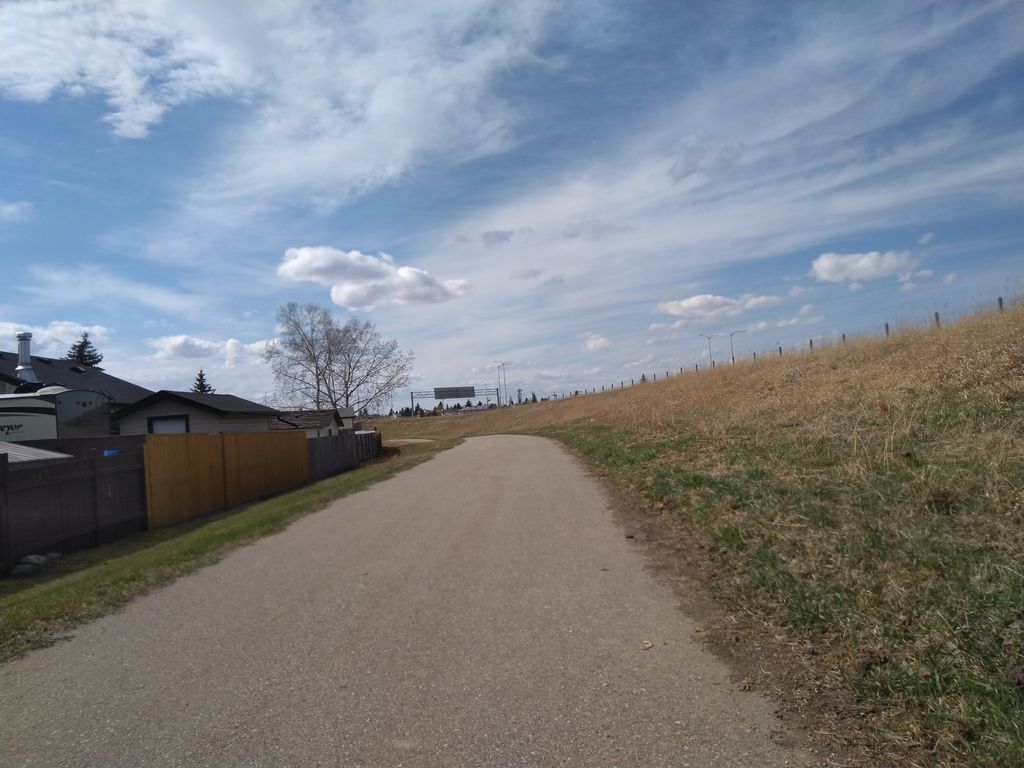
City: calgary